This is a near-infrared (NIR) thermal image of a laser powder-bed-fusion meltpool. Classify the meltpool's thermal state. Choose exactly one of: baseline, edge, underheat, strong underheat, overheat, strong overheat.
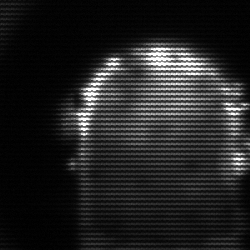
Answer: baseline